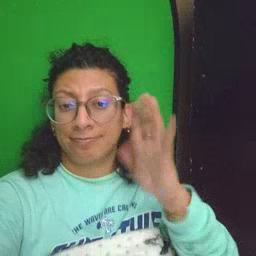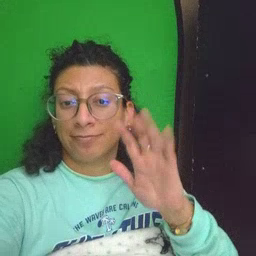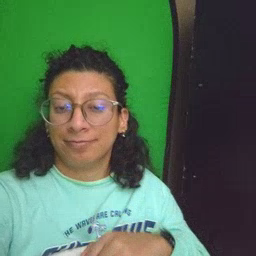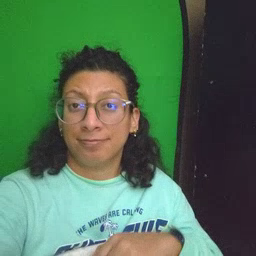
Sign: finish